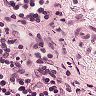
Metastatic tissue present: no